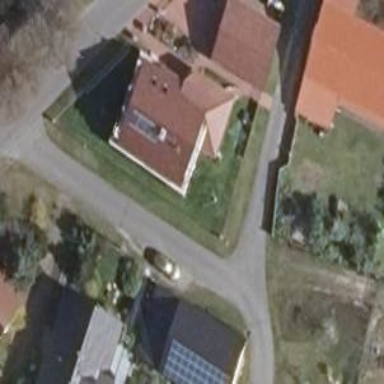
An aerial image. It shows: Smoothly paved residential road.